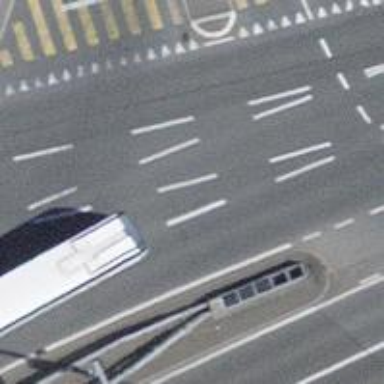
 which is classified as primary highway."